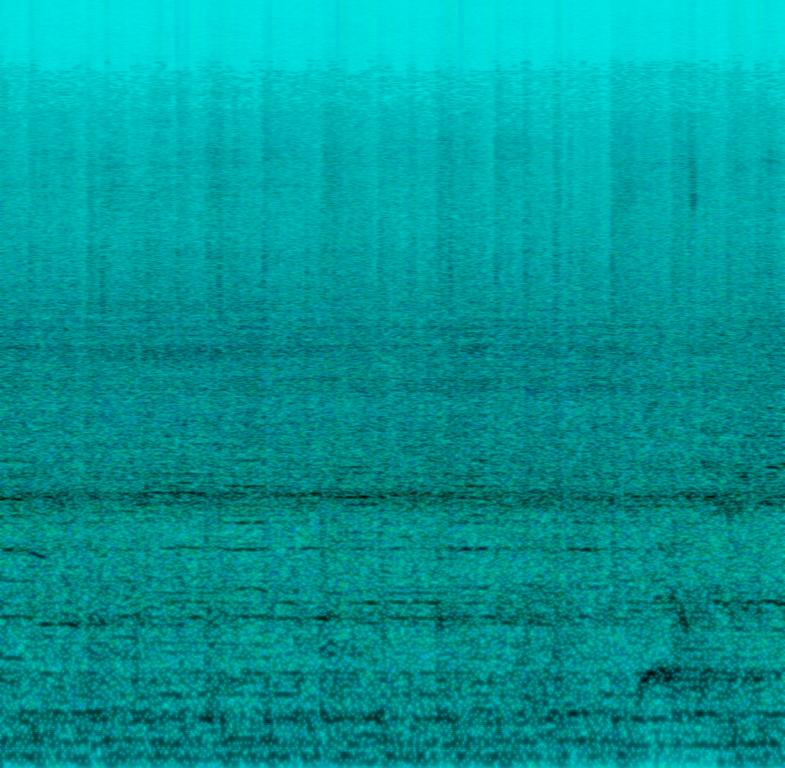
The low quality recording features a live performance of a metal song and it consists of energetic male vocal singing over energetic drums, distorted bass guitar and electric guitar riff. It sounds crushed, energetic, distorted and noisy, as it was probably recorded with a phone.